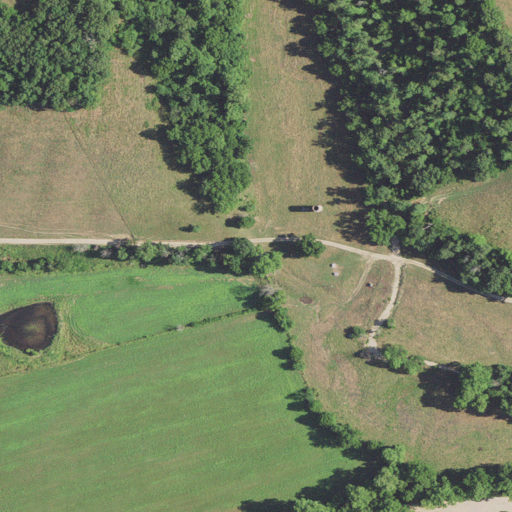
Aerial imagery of valley in Missouri named Cave Spring Hollow containing pasture, deciduous forest, open development, and mixed forest